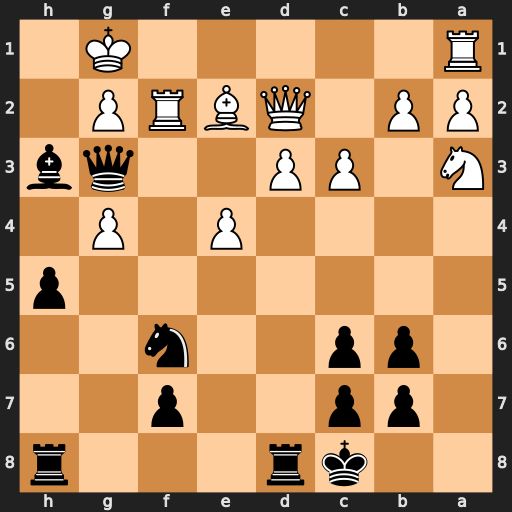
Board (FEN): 2kr3r/1pp2p2/1pp2n2/7p/4P1P1/N1PP2qb/PP1QBRP1/R5K1
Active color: b
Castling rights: -
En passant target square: -
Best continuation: Nxe4 Qf4 Qxf2+ Qxf2 Nxf2